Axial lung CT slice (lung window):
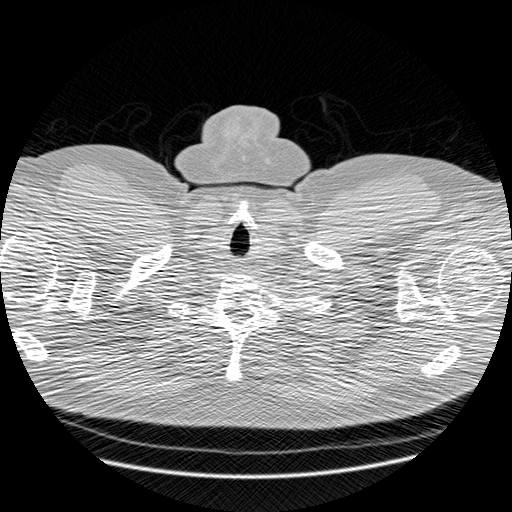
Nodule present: no